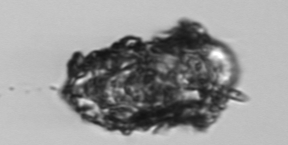
Label: Tintinnopsis